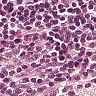
Metastatic tissue present: no